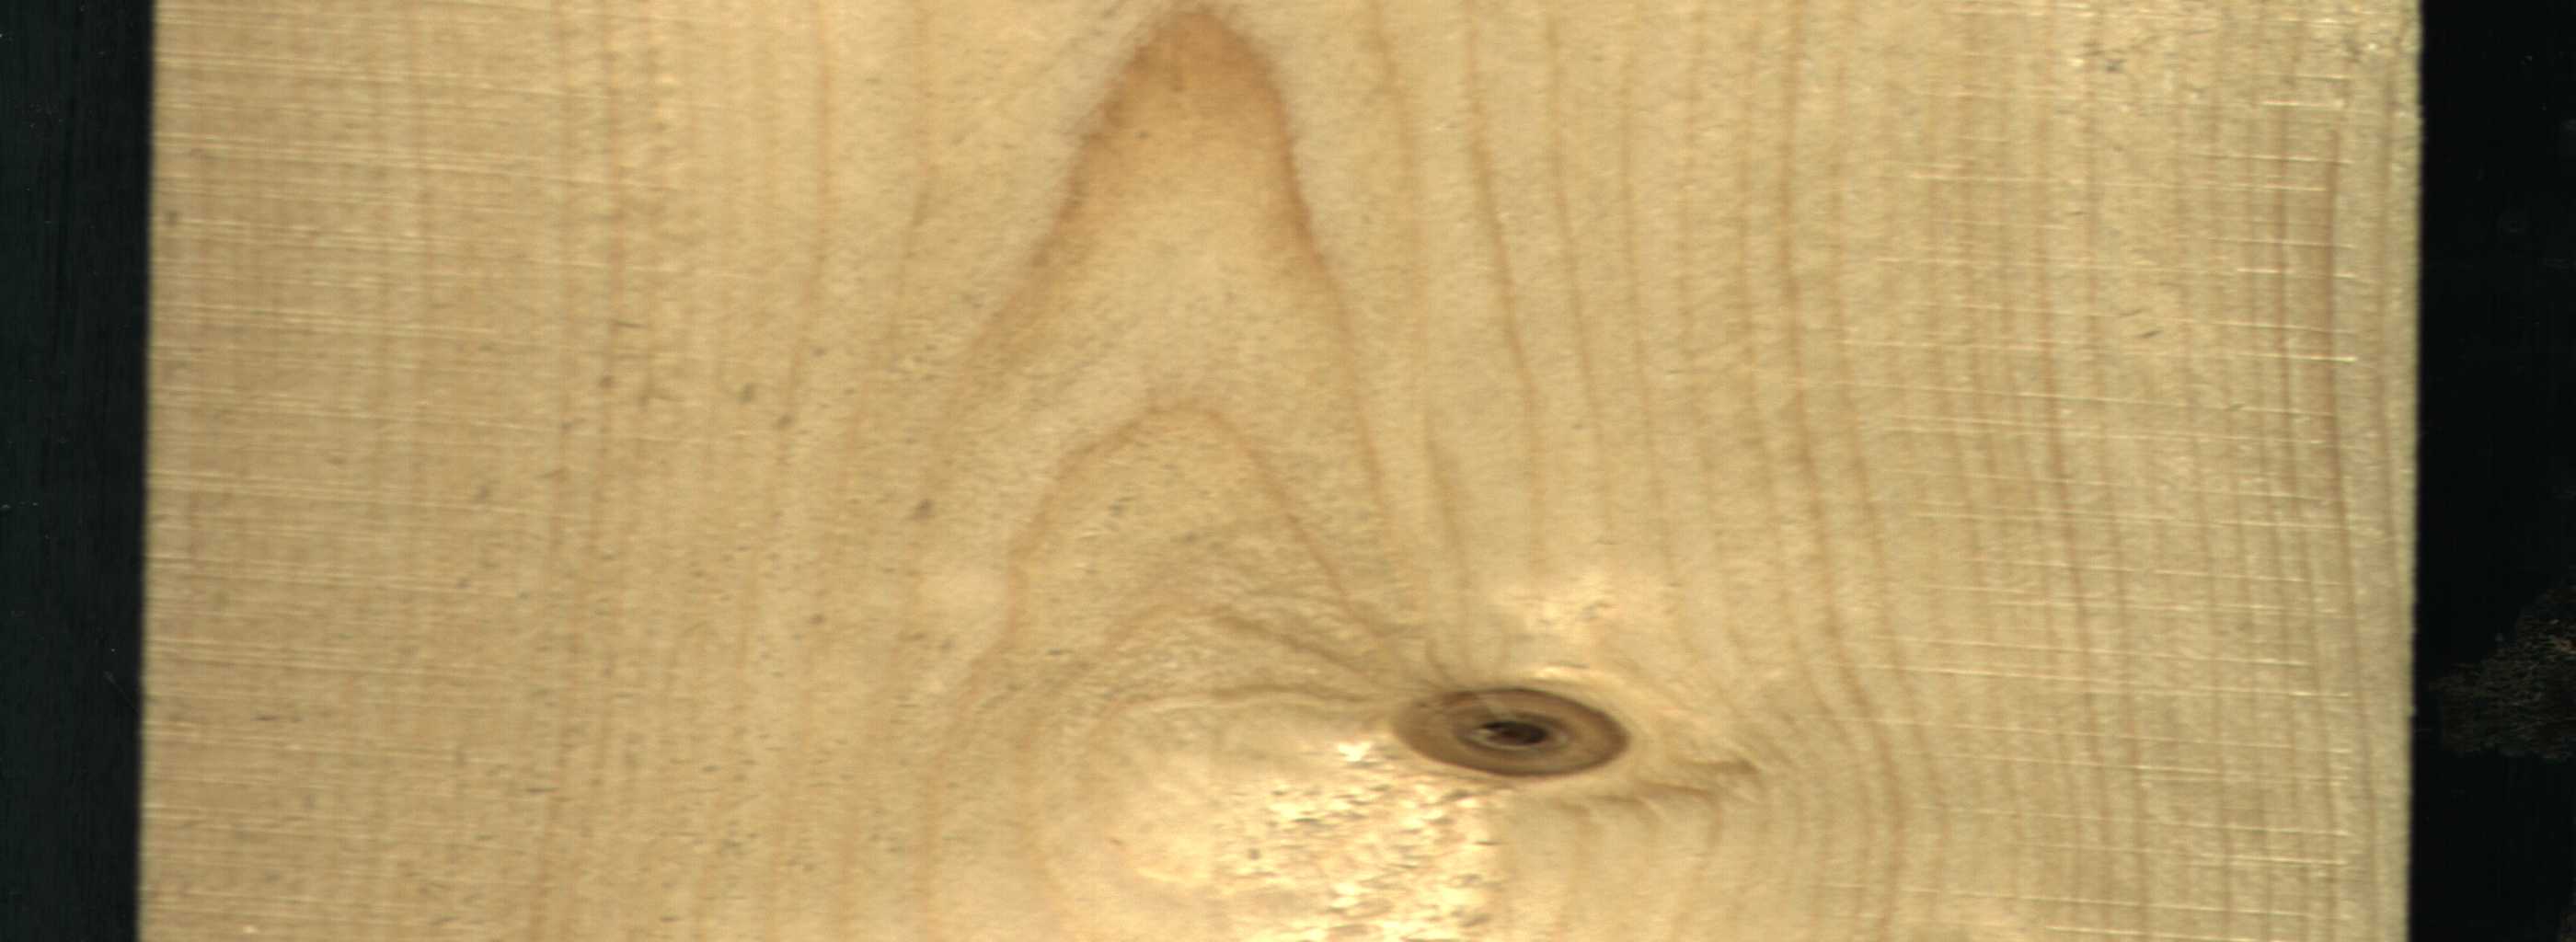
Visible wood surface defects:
Dead_Knot